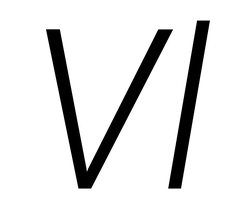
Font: Roboto-Italic_Light_Italic